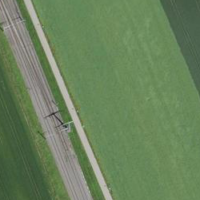
EUNIS habitat code: 52
Species observed at this site:
Bistorta vivipara